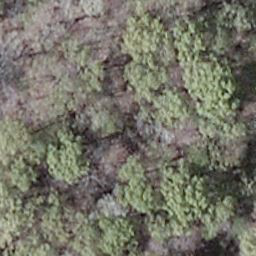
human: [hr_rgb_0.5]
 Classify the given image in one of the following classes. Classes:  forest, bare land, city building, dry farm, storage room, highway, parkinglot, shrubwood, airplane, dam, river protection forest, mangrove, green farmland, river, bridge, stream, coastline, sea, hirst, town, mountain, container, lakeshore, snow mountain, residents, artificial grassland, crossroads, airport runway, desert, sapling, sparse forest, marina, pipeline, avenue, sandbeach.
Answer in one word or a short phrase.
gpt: shrubwood